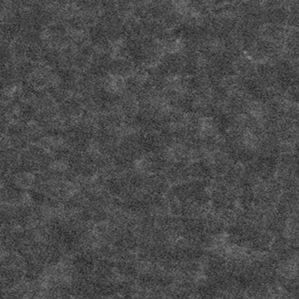
Label: frost